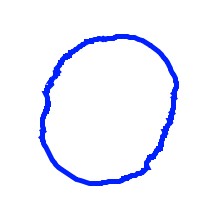
Shape: circle